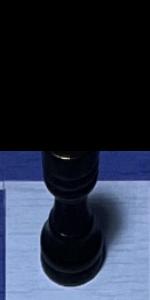
Label: Rook_Black